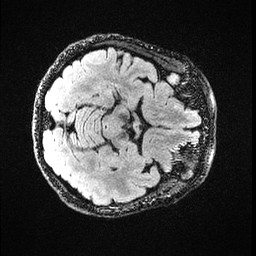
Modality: FLAIR
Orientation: axial
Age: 54
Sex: female
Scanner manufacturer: ge
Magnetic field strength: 3 T
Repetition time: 4.802 s
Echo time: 0.1163 s